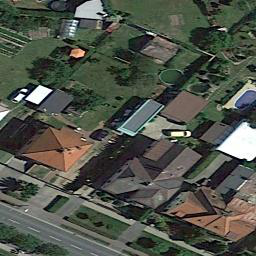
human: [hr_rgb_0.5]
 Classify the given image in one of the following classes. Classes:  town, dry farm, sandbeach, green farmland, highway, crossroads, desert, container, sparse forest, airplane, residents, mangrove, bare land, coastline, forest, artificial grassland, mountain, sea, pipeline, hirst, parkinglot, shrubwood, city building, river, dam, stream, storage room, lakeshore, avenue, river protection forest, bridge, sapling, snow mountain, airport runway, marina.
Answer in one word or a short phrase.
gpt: residents